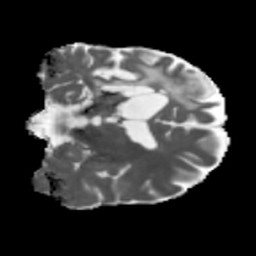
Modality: MD
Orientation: coronal
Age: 56
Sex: male
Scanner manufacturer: siemens
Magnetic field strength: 3 T
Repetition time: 5.47 s
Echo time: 0.0854 s